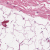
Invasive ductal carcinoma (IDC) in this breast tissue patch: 0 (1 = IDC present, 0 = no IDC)